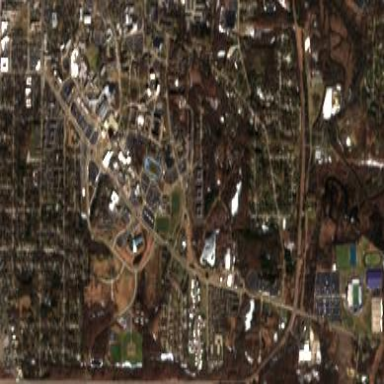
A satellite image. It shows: University.